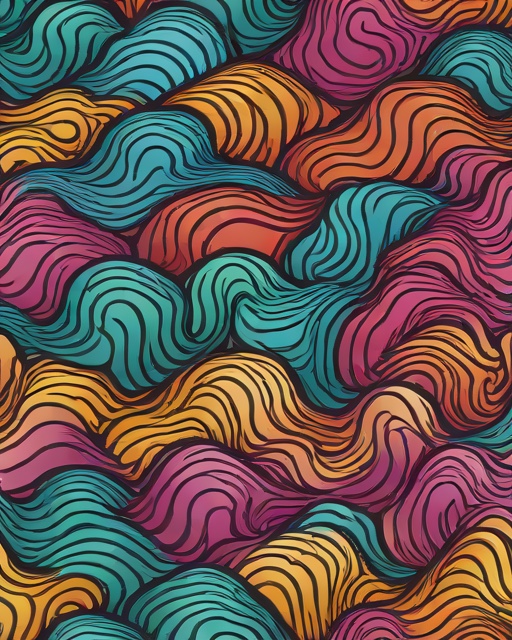
Category: Summer